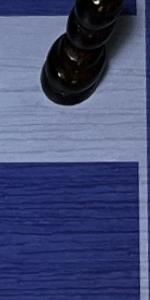
Label: Empty